Question: I'm trying to import some publicly available life outcomes data using the code below:
'''
require(gdata)
# Source SIMD12 data zone level data
simd.sg.xls <- read.xls(xls = "http://www.gov.scot/Resource/<PHONE>.xls",
sheet = "Quick Lookup", verbose = TRUE)
'''
Naturally, the imported data frame doesn't look good:

I would like to amend my column names using the code below:
'''
# Clean column names
names(simd.sg.xls) <- make.names(names = as.character(simd.sg.xls[1,]),
unique = TRUE,allow_ = TRUE)
'''
But it produces rather unpleasant results:
'''
> names(simd.sg.xls)
[1] "X1" "X1.1" "X771" "X354" "X229" "X74" "X67" "X33" "X19" "X1.2"
[11] "X6" "X1.3" "X8" "X7" "X7.1" "X6506" "X21" "X1.4" "X6158" "X6506.1"
[21] "X6506.2" "X6506.3" "X6263" "X6506.4" "X6468" "X1010" "X815" "X99" "X58" "X65"
[31] "X60" "X6506.5" "X21.1" "X1.5" "X6173" "X5842" "X6506.6" "X6506.7" "X6263.1" "X6506.8"
[41] "X6481" "X883" "X728" "X112" "X69" "X56" "X54" "X6506.9" "X21.2" "X1.6"
[51] "X6143" "X5651" "X6506.10" "X6506.11" "X6263.2" "X6506.12" "X6480" "X777" "X647" "X434"
[61] "X518" "X246" "X436" "X6506.13" "X21.3" "X1.7" "X6136" "X5677" "X6506.14" "X6506.15"
[71] "X6263.3" "X6506.16" "X660" "X567" "X480" "X557" "X261" "X456"
'''
My question is if there is a way to neatly force the values from the first row to the column names? As I'm doing a lot of data I'm looking for solution that would be easily reproducible, I can accommodate a lot of violation to the actual strings to get syntactically correct names but ideally I would avoid faffing around with elaborate regular expressions as I'm often reading files like the one linked here and don't wan to be forced to adjust the rules for each single import.
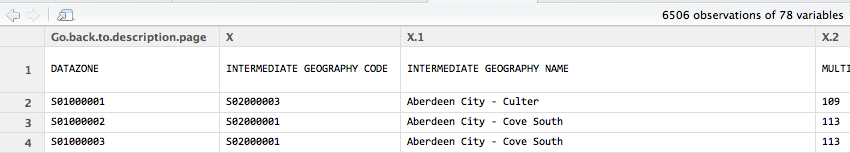
Answer: It looks like the problem is that the header is on the second line, not the first. You could include a 'skip=1' argument but a more general way of dealing with this using 'read.xls' seems to be to use the 'pattern' and 'header' arguments which force the first line which matches the 'pattern' string to be treated as the 'header'. Your code becomes:
'''
require(gdata)
# Source SIMD12 data zone level data
simd.sg.xls <- read.xls(xls = "http://www.gov.scot/Resource/<PHONE>.xls",
sheet = "Quick Lookup", verbose = TRUE,
pattern="DATAZONE", header=TRUE)
'''
UPDATE
I don't get the warning messages you do when I execute the code. The messages refer to an issue with locale. The locale settings on my system are:
'''
Sys.getlocale()
[1] "LC_COLLATE=English_United States.1252;LC_CTYPE=English_United States.1252;LC_MONETARY=English_United States.1252;LC_NUMERIC=C;LC_TIME=English_United States.1252"
'''
Yours are probably different. Locale data could be OS dependent. I'm using Windows 8.1. Also I'm using Strawberry Perl; you appear to be using something else. So some possible reasons for the discrepancy in warning messages but nothing more specific.
On the second question in your comment, to read the entire file, and convert a particular row ( in this case, row 2) to column names, you could use the following code:
'''
simd.sg.xls <- read.xls(xls = "http://www.gov.scot/Resource/<PHONE>.xls",
sheet = "Quick Lookup", verbose = TRUE,
header=FALSE, stringsAsFactors=FALSE)
names(simd.sg.xls) <- make.names(names = simd.sg.xls[2,],
unique = TRUE,allow_ = TRUE)
simd.sg.xls <- simd.sg.xls[-(1:2),]
'''
All data will be of character type so you'll need to convert to factor and numeric as necessary.